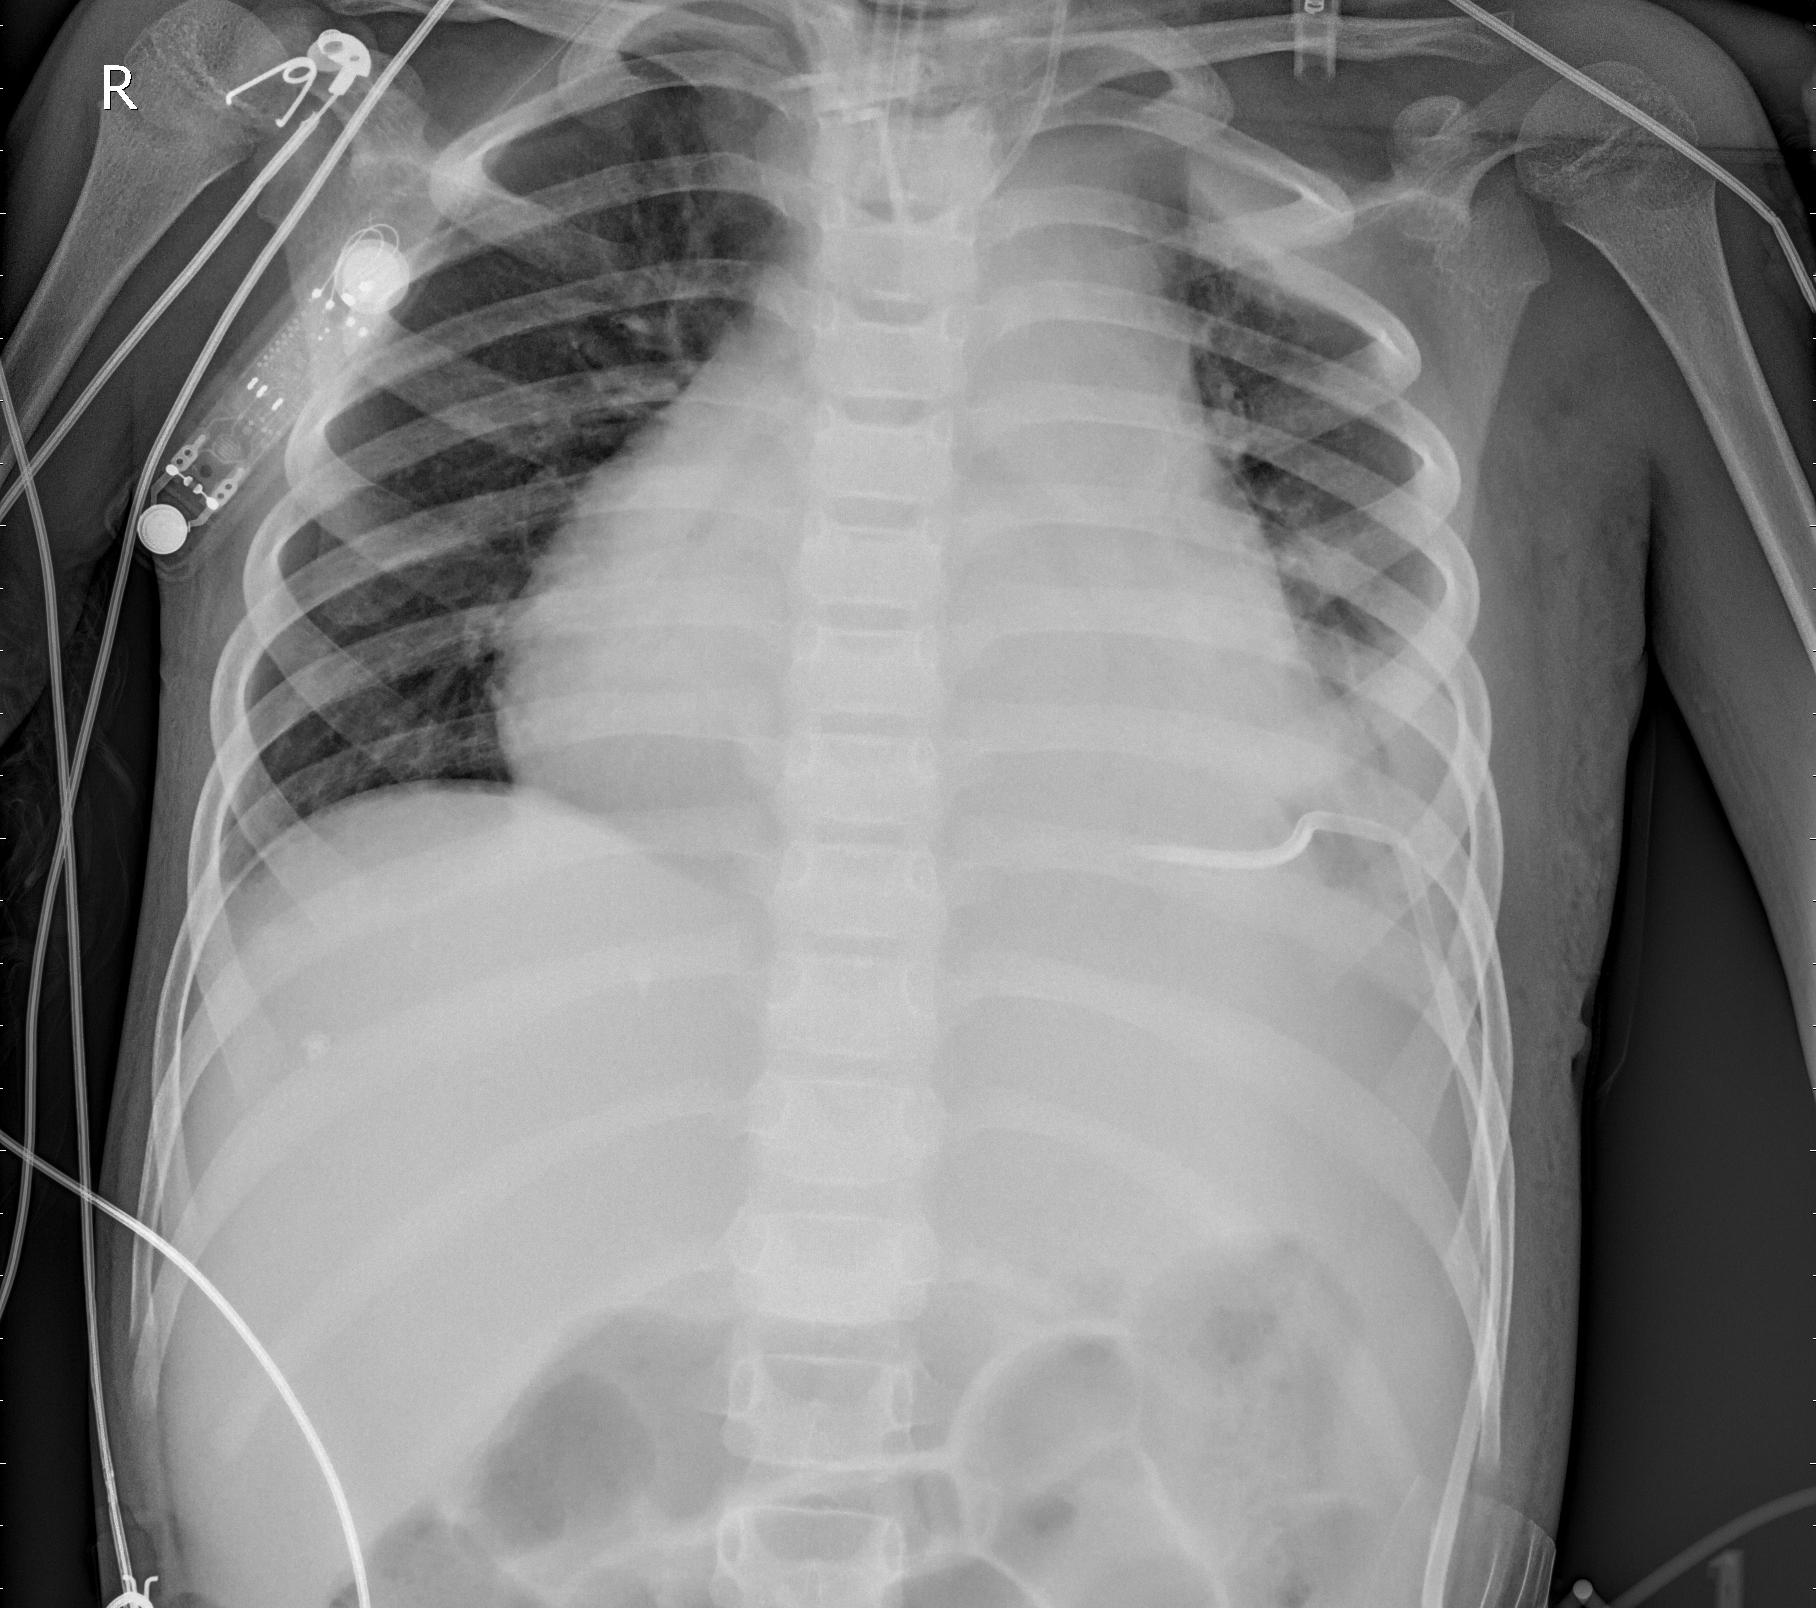
Diagnosis: PNEUMONIA